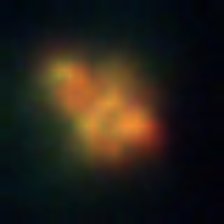
Taxon: Unknown_detritus
Group: Unknown